Field crop: maize
Growth stage: 1
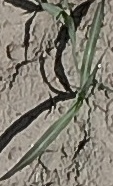
Species: sorghum